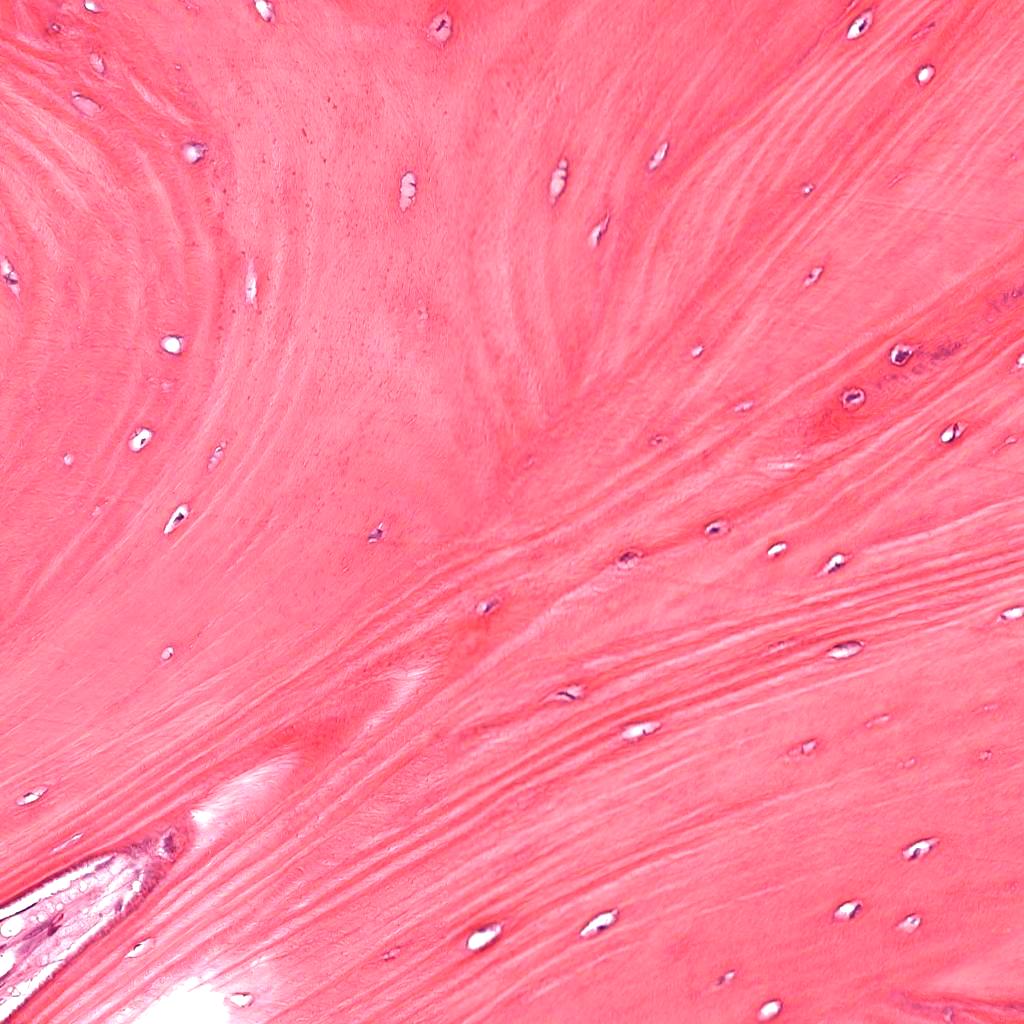
Label: Non-Tumor